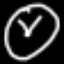
Label: clock